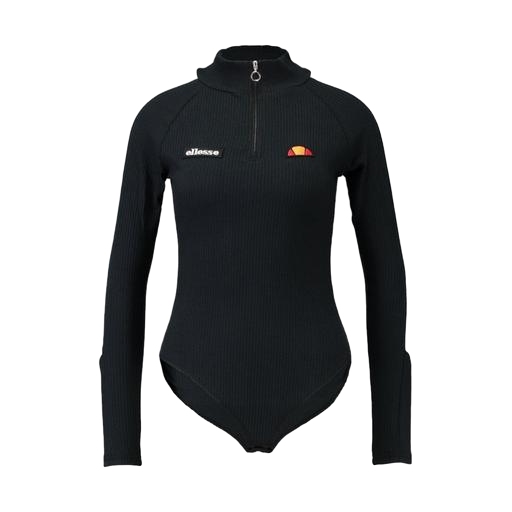
track top, black henley long-sleeved ribbed-jersey top, skinny-fit stretch polo shirt, white background